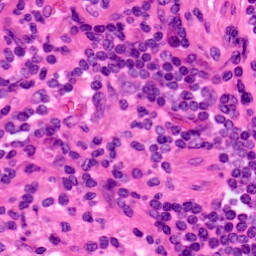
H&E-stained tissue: Lung